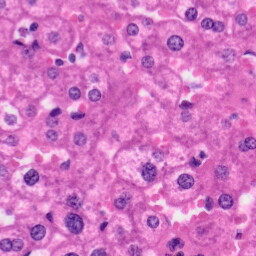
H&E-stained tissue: Liver